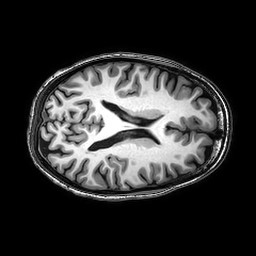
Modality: T1w
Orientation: axial
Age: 30
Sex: female
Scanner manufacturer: philips
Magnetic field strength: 3 T
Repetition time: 0.008351 s
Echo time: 0.00385 s